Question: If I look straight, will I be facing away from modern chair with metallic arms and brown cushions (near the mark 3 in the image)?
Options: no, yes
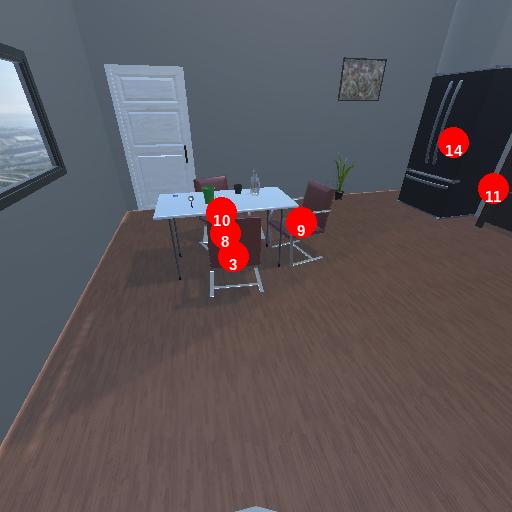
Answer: no